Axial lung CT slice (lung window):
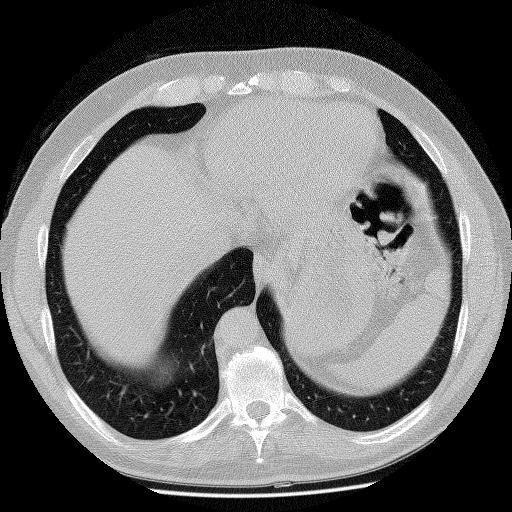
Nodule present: no